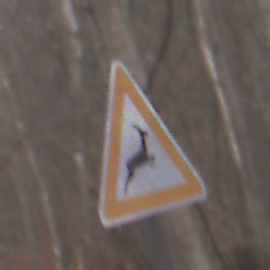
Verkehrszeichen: WildwechselLinks
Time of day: Midday
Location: Outdoor (Nature)
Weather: Overcast
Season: Autumn
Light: Natural